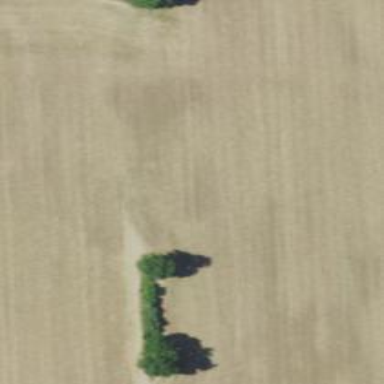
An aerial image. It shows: Row of trees in natural setting.